Interaction volume radius: 5 \u00c5
Interaction volume height: 10 \u00c5
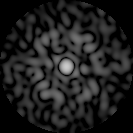
Disorder parameter: 0.7475